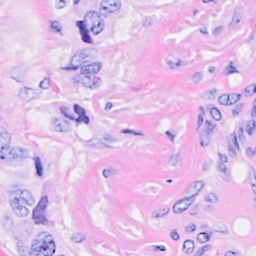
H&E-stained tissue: Breast